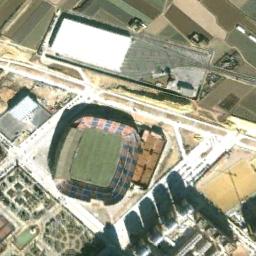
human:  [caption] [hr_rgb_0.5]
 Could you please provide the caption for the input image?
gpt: This stadium has a white podium and a blue runway .

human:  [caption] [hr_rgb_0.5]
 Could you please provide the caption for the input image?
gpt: The stadium is on the bare land next to some buildings .

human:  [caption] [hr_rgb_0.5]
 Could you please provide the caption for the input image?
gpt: Square stadium surrounded by lawns and buildings .

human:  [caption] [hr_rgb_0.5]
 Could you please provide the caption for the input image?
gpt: There are many buildings of different shapes and sizes next to the stadium .

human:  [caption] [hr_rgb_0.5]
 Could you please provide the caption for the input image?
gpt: There are some farmlands near the stadium .